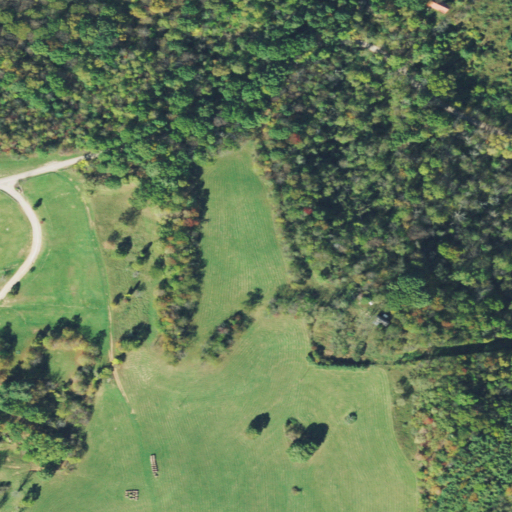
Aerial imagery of mountain in Ohio named Wills Mountain containing deciduous forest, pasture, mixed forest, open development, and low intensity development